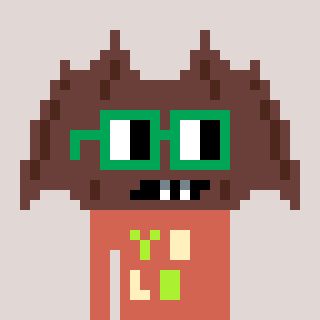
a pixel art character with square green glasses, a bat-shaped head and a peachy-colored body on a warm background